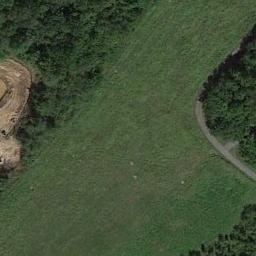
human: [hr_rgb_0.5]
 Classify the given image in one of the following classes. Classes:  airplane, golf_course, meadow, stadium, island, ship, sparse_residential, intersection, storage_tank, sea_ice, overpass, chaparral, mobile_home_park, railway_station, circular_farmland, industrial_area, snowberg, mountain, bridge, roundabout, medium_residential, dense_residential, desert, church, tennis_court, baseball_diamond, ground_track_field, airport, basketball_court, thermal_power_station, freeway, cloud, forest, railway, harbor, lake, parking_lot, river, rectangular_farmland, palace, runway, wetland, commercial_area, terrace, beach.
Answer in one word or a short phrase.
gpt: meadow